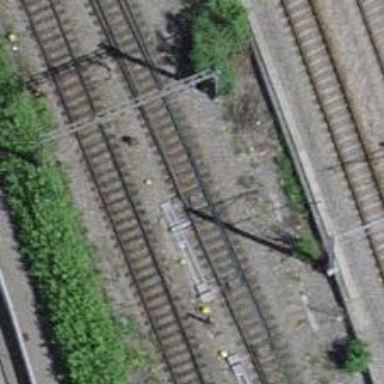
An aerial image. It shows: Rail on embankment with electrified contact lines.